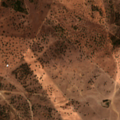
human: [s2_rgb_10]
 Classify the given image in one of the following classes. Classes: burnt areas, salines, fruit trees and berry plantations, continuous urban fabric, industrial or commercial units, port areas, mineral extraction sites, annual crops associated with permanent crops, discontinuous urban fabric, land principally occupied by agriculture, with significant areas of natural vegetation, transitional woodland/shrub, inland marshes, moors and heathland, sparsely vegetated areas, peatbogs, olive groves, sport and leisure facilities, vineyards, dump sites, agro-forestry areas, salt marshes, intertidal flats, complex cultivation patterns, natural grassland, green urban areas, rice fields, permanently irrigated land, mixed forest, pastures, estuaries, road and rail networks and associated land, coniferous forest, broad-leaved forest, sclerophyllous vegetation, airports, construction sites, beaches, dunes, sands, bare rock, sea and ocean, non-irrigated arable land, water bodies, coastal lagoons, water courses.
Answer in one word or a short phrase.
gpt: non-irrigated arable land, agro-forestry areas